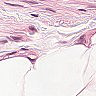
Metastatic tissue present: no